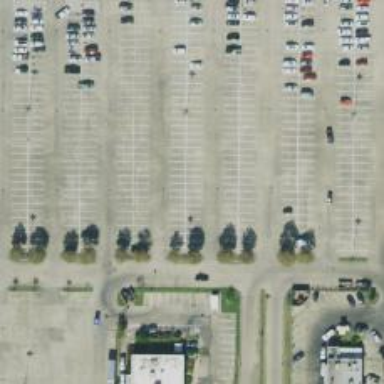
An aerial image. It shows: Parking space.